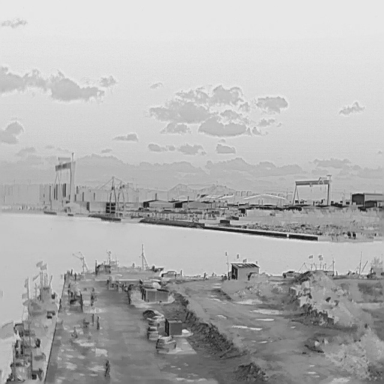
There are two bulk_carriers in the infrared image.